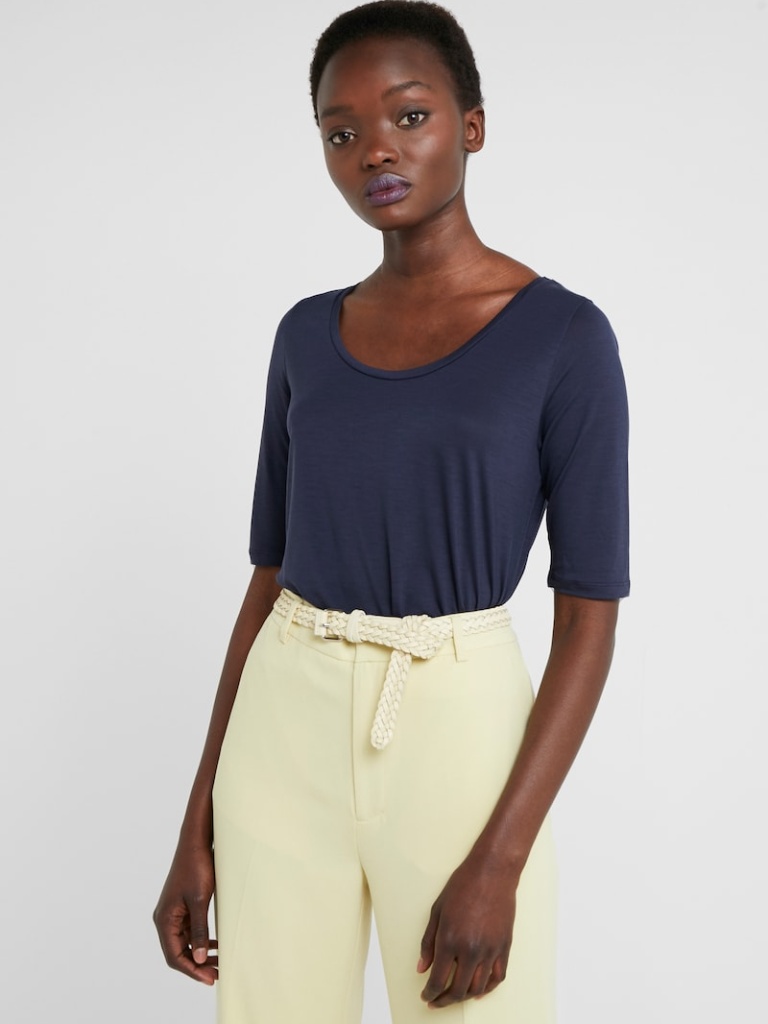
jersey relaxed short sleeve hip length Fully Tucked in scoop t-shirt